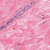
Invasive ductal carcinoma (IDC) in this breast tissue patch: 0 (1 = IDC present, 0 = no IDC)